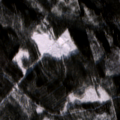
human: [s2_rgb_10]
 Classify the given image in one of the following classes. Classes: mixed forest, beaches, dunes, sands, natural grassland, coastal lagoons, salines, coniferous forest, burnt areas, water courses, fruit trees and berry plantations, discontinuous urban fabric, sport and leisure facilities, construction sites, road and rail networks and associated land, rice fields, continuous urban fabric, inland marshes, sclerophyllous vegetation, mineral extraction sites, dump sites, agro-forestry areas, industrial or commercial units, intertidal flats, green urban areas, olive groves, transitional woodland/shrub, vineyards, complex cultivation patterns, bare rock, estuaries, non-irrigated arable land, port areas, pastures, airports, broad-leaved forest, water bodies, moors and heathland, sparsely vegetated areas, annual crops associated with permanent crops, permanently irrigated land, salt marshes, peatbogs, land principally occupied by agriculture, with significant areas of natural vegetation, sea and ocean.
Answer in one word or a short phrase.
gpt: coniferous forest, mixed forest, transitional woodland/shrub